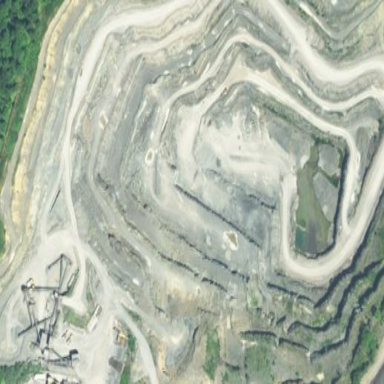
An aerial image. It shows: Quarry area.